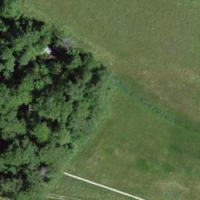
EUNIS habitat code: 44
Species observed at this site:
Lythrum salicaria